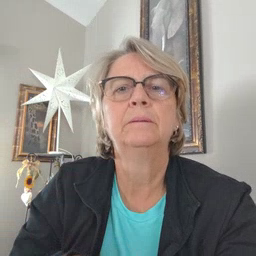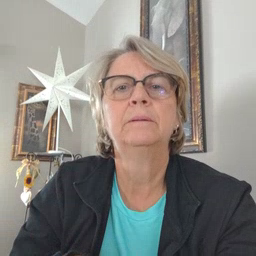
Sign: black